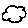
Label: cloud